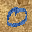
Label: 0